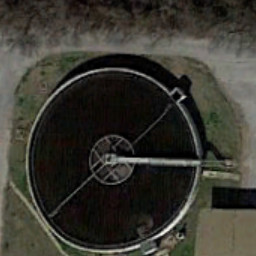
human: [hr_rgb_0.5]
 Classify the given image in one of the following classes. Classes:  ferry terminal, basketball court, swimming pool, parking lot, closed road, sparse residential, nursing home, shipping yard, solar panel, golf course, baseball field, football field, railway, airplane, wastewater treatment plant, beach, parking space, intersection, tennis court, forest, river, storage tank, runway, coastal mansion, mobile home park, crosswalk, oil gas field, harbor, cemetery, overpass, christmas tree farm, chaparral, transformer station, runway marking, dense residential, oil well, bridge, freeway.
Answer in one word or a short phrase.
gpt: wastewater treatment plant